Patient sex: M
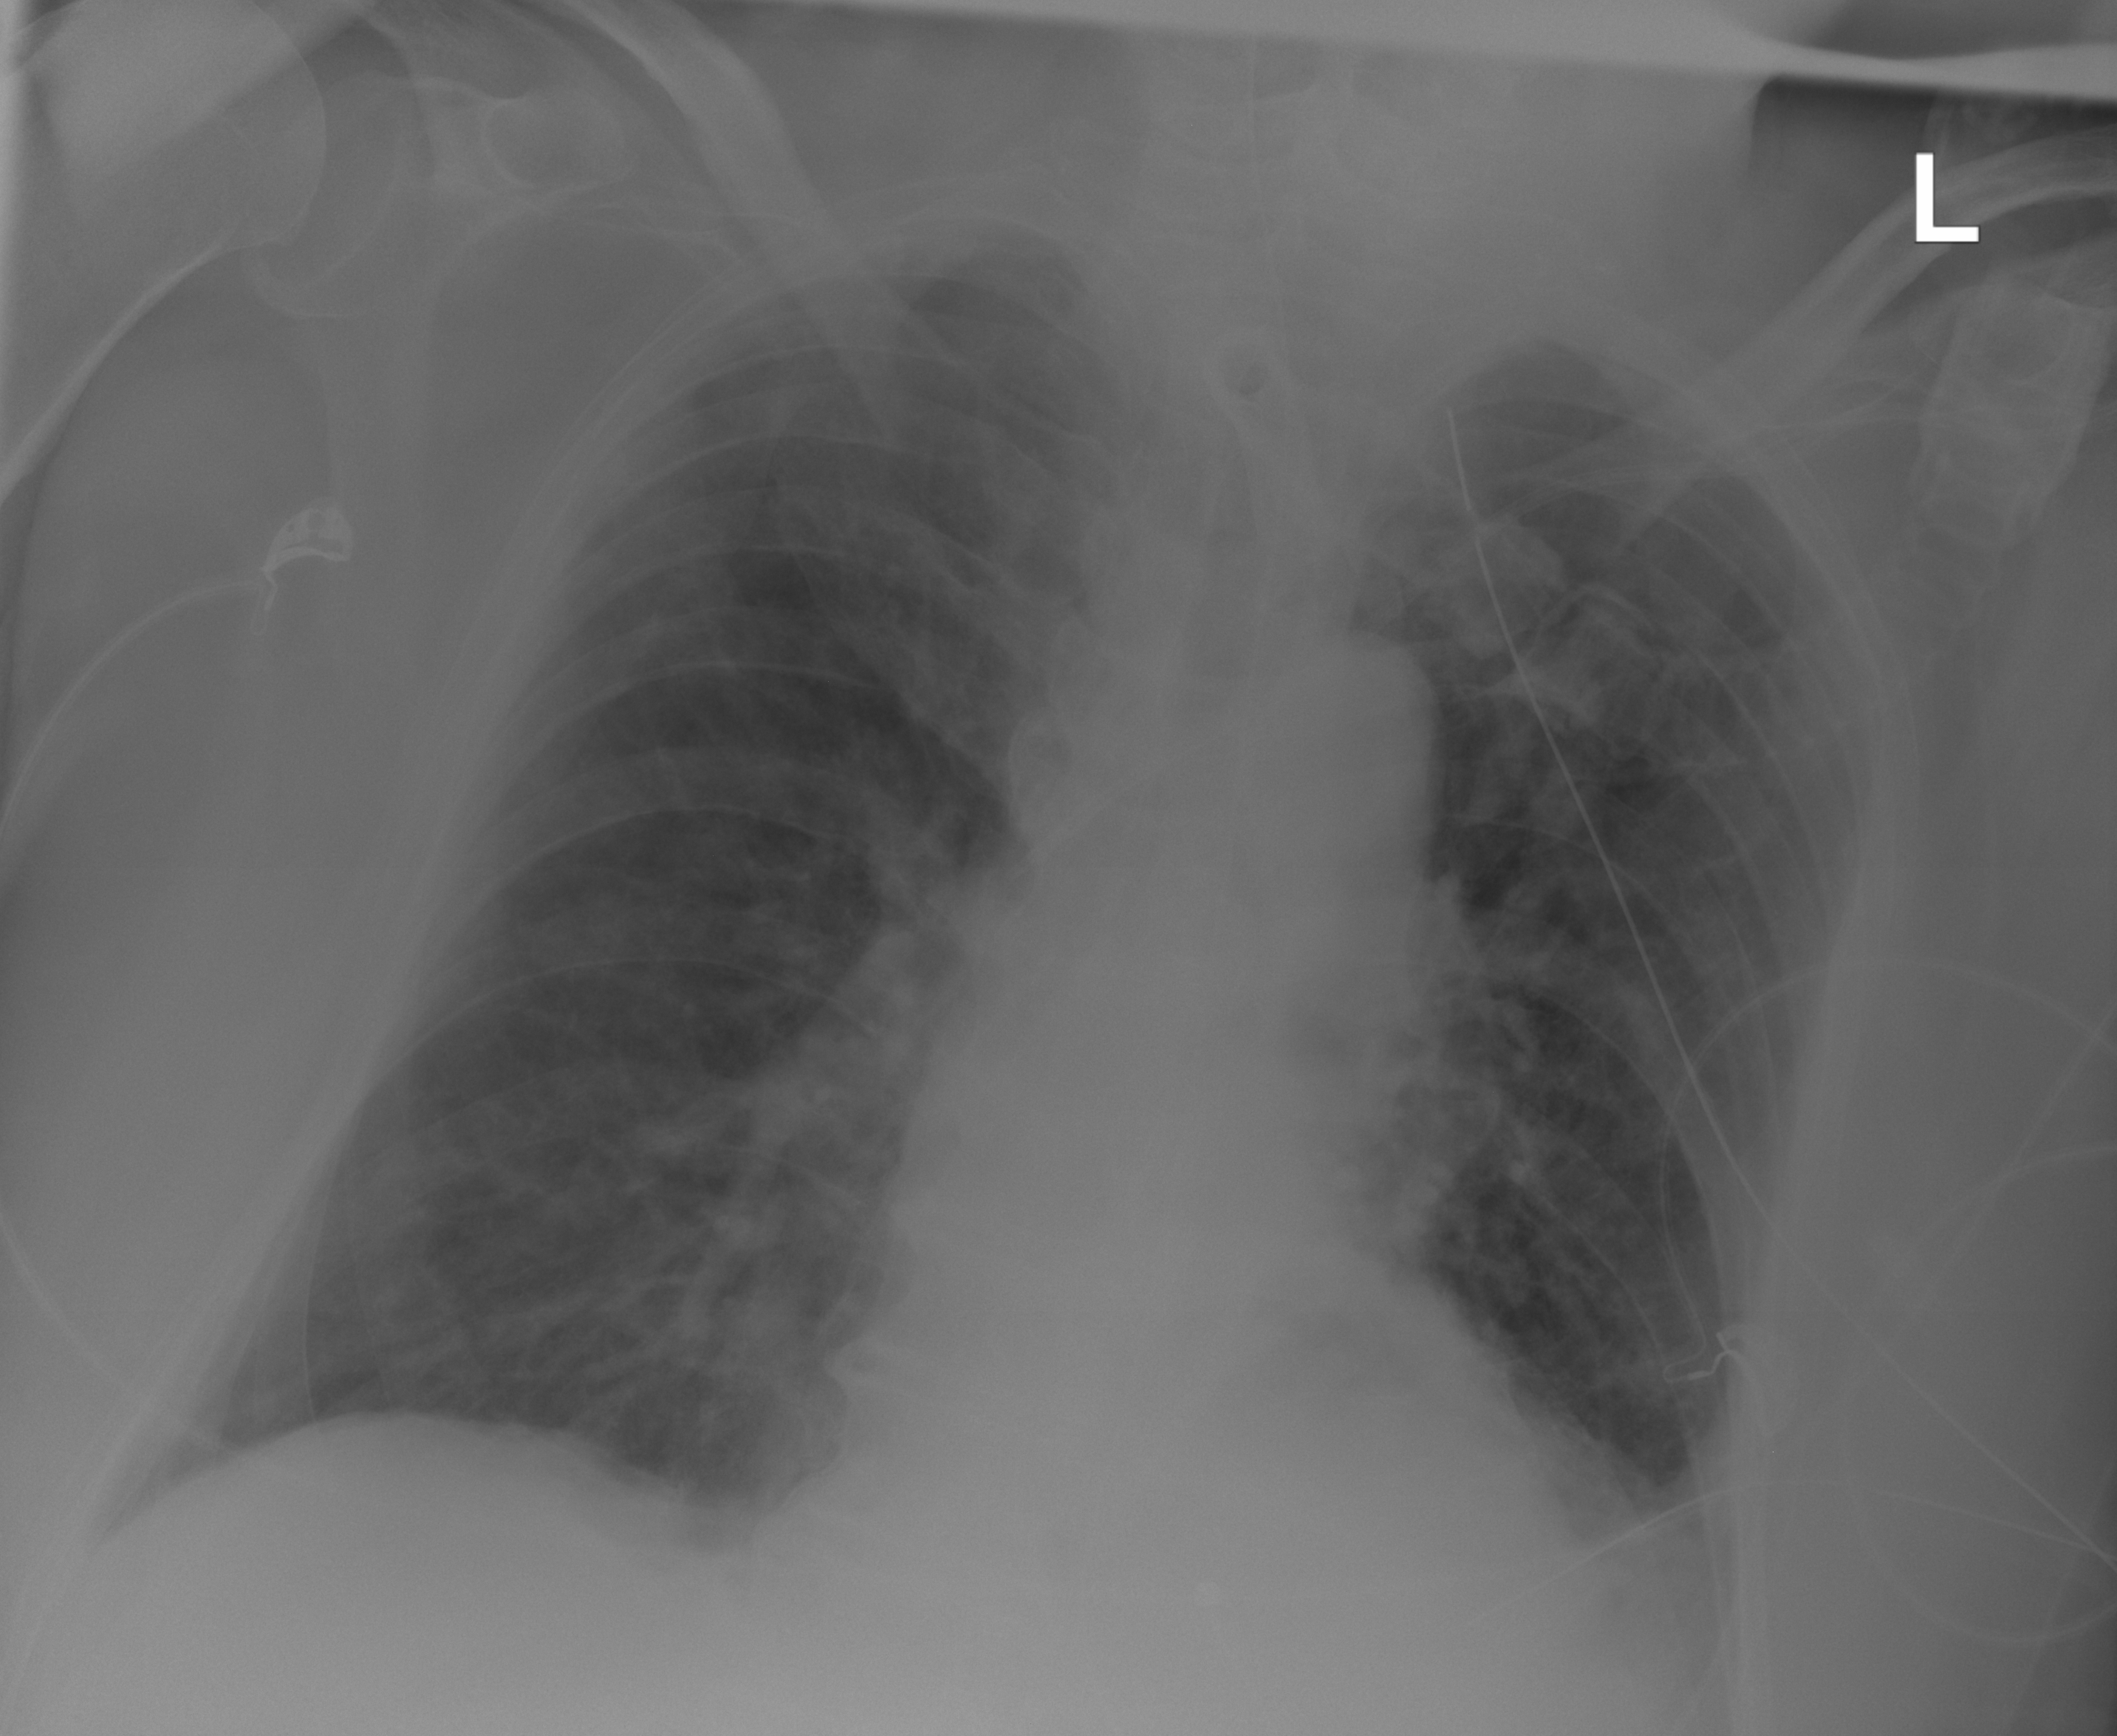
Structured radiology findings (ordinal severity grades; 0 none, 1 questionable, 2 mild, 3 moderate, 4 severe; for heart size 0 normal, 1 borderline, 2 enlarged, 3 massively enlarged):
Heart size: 0
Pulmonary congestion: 0
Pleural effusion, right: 0
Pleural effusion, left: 1
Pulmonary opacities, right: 2
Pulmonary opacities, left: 1
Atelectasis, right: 0
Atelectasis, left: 2